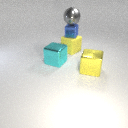
large yellow rubber cube below large gray metal sphere